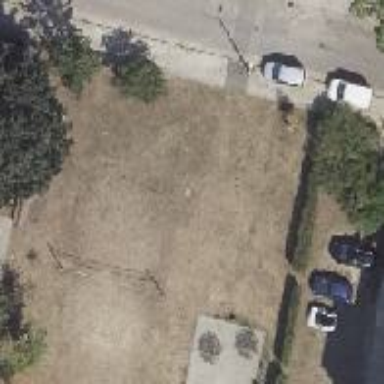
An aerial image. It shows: Dirt volleyball pitch for leisure sports.